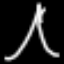
Label: The Eiffel Tower